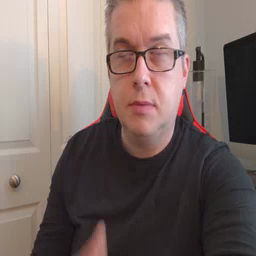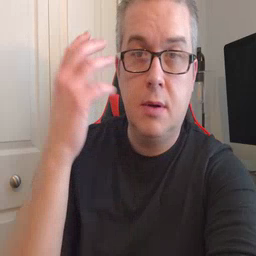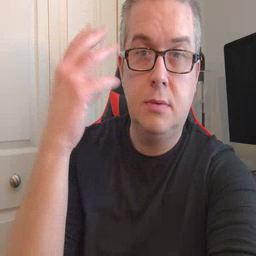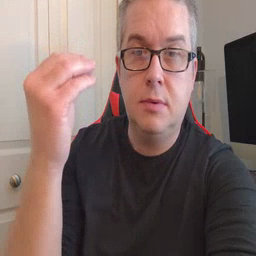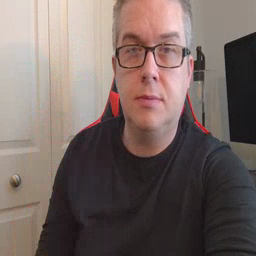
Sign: outside